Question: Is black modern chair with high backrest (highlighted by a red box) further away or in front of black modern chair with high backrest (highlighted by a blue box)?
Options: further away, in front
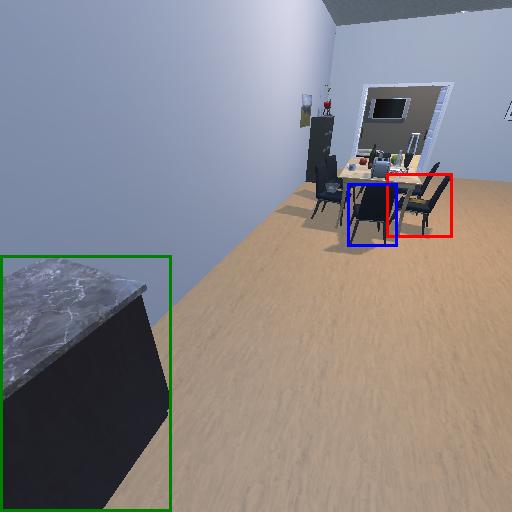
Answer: further away